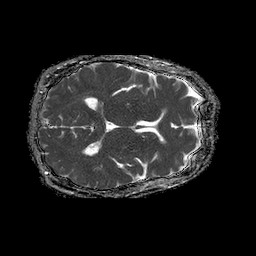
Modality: ADC
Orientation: axial
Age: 55
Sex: male
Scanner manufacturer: philips
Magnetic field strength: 1.5 T
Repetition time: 4.6 s
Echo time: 0.09059 s